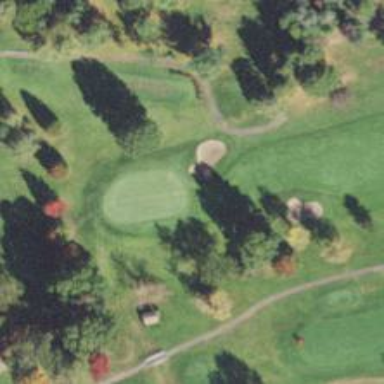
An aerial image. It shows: View of golf hole.